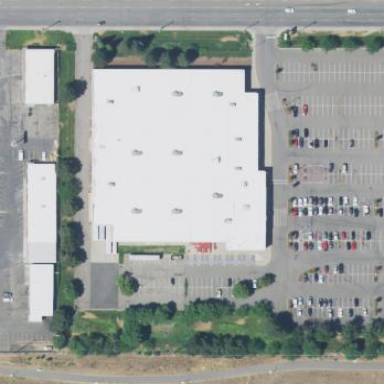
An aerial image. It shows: Retail building that houses department store.